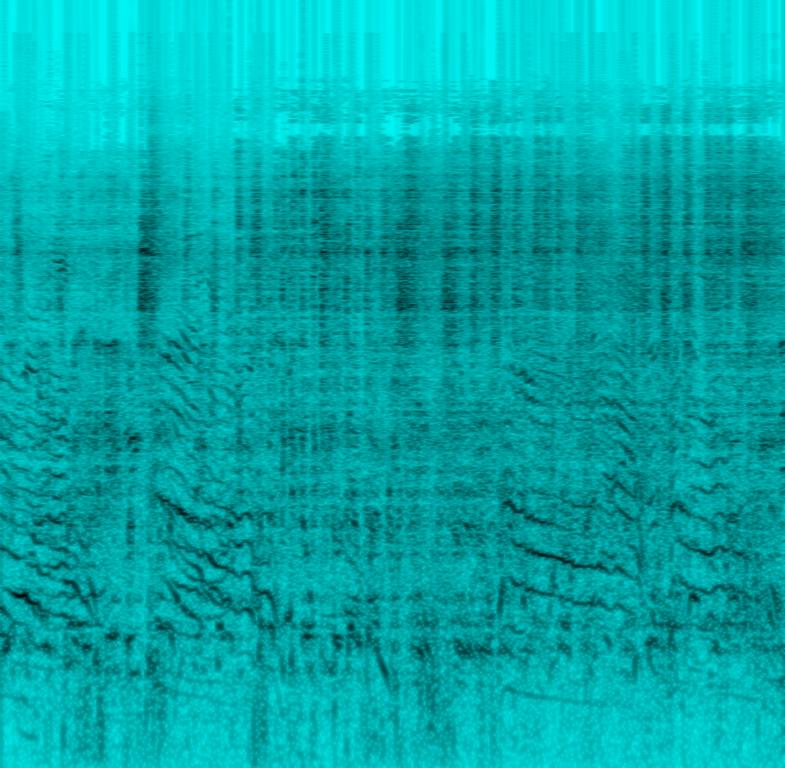
The low quality recording features a trap song playing in the background that contains stuttering snares, scratching effects and male vocals that occasionally change the pitch, while there are male exciting screams, hyping it out. The recording is very noisy, mostly from the wind and it sounds like it was recorded with a phone.